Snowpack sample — Buffalo Mountain, Silverthorne, Colorado, USA (1/25/25, 10:11 AM MST)
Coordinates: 39.6222, -106.1139
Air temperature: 22 °F
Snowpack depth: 110 cm
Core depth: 40 cm
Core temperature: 46.4 °F
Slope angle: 12°, slope face: 102°
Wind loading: high
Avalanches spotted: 0
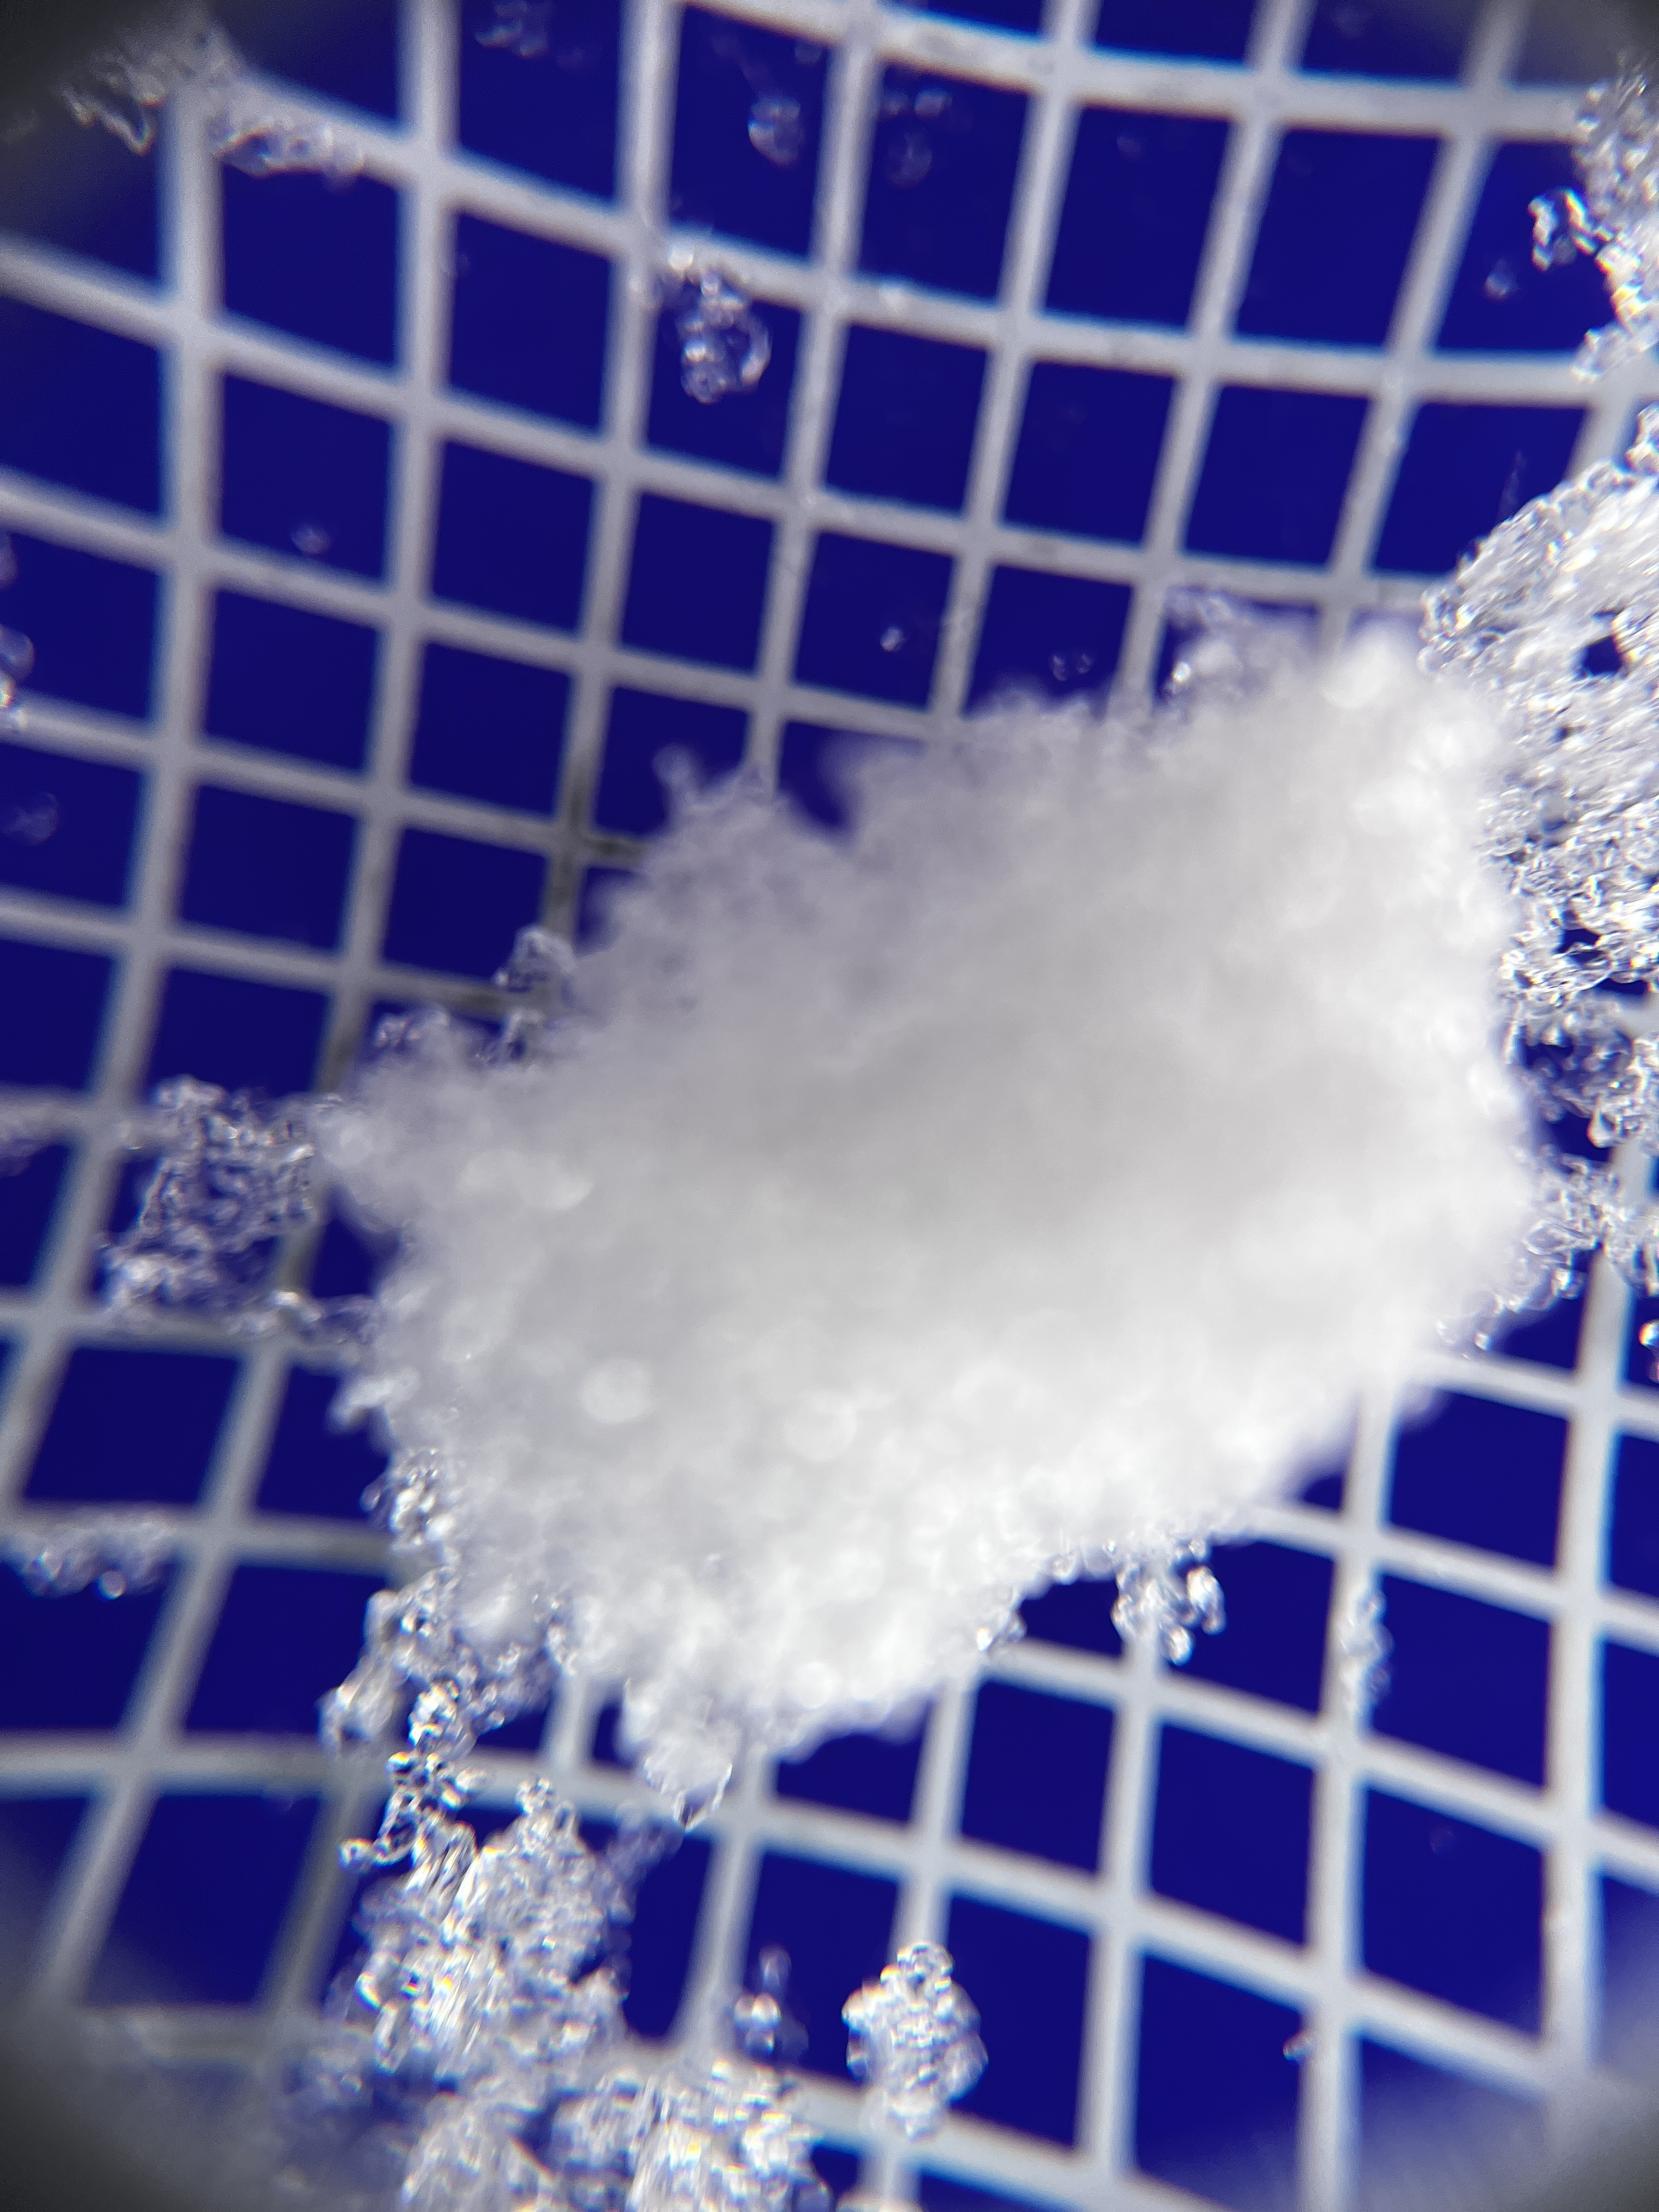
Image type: magnified_profile
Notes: No avalanches nearby, collected on the outskirts of a fire break 15 meters from the treeline, on way to Buffalo and Red Mountain